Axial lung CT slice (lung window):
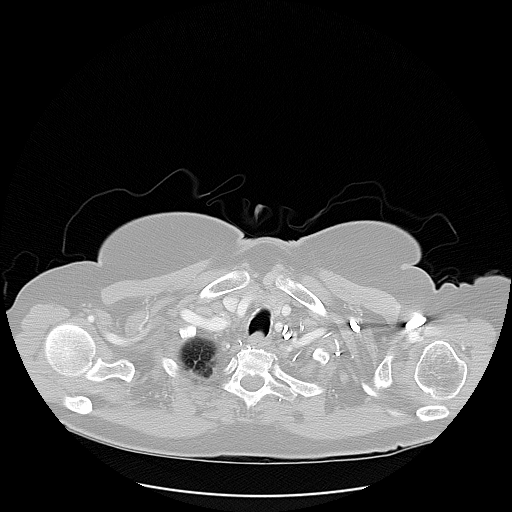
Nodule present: no